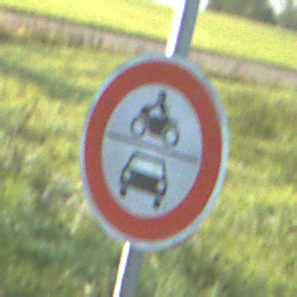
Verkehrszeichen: VerbotKraftfahrzeuge
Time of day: MorningAfternoon
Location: Outdoor (Nature)
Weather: Clear
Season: NotSpecified
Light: Natural